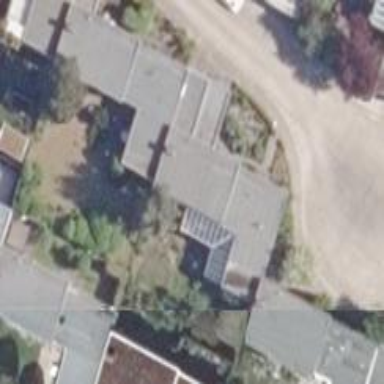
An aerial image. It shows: Flat-roofed house.